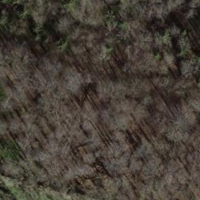
EUNIS habitat code: 41
Species observed at this site:
Chelidonium majus